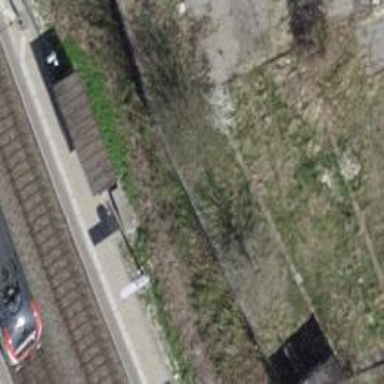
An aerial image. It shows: Railway station.